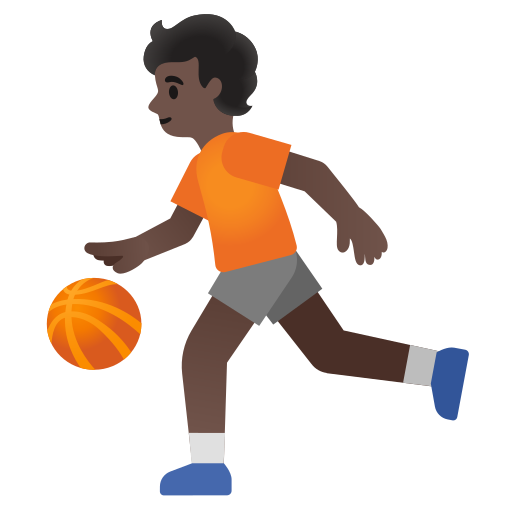
Emoji: ⛹🏿